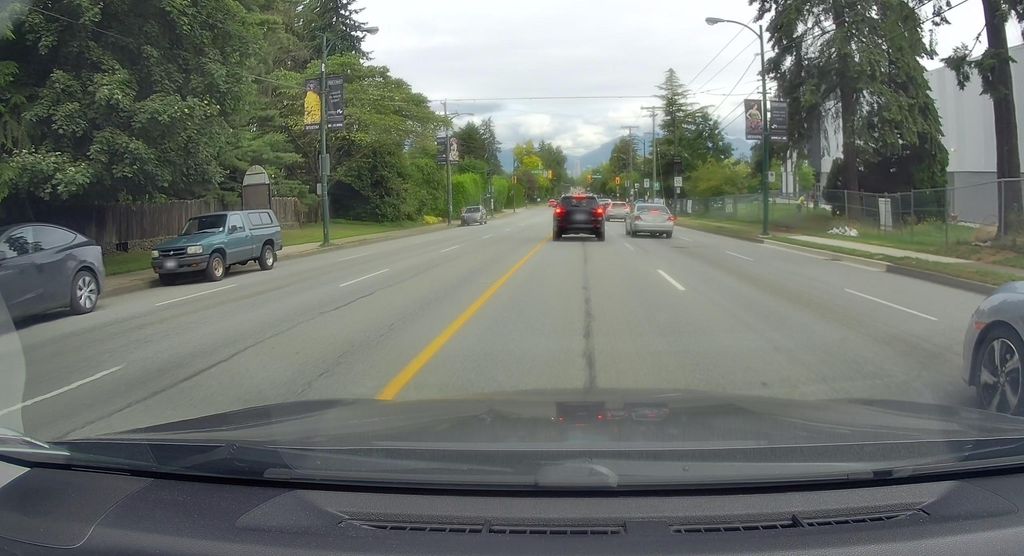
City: vancouver